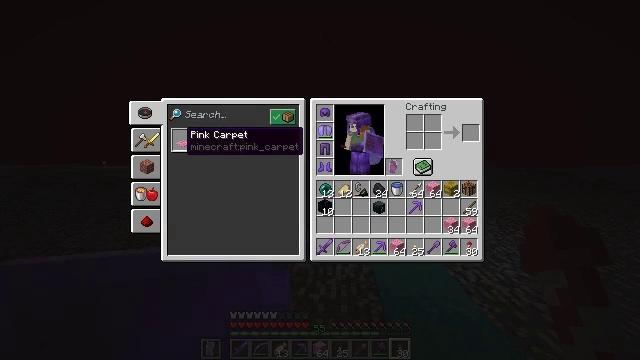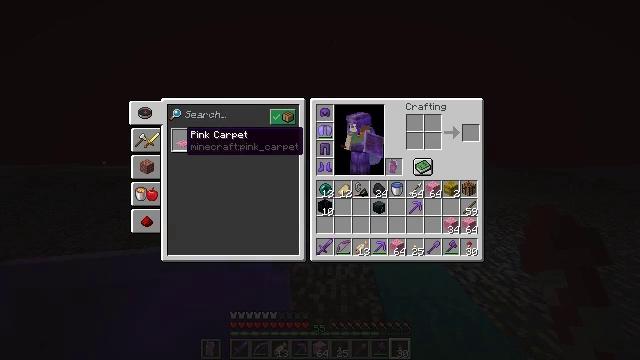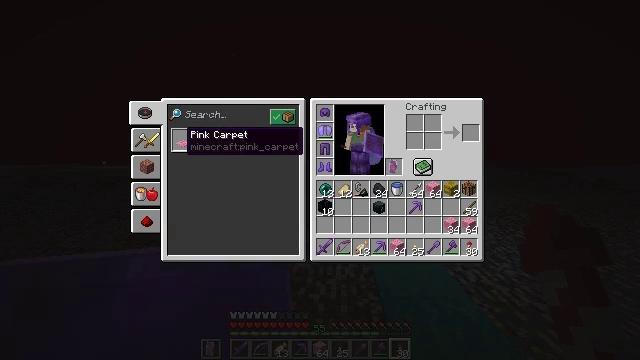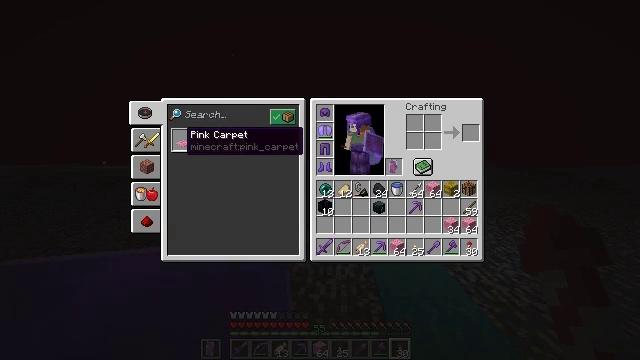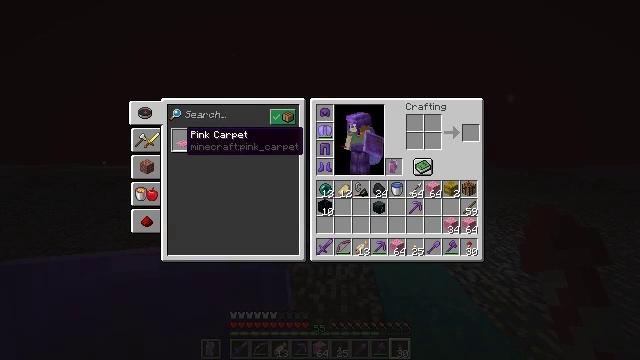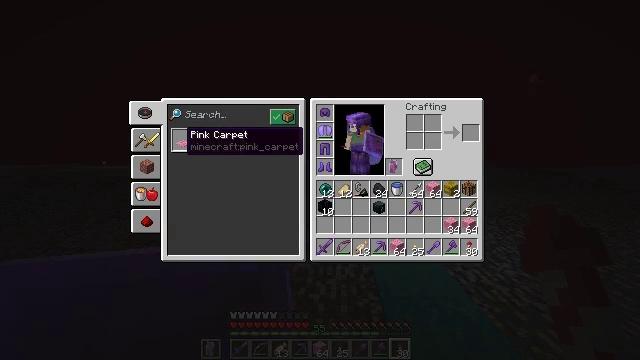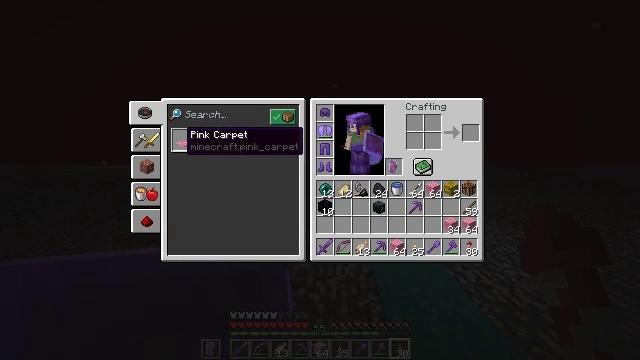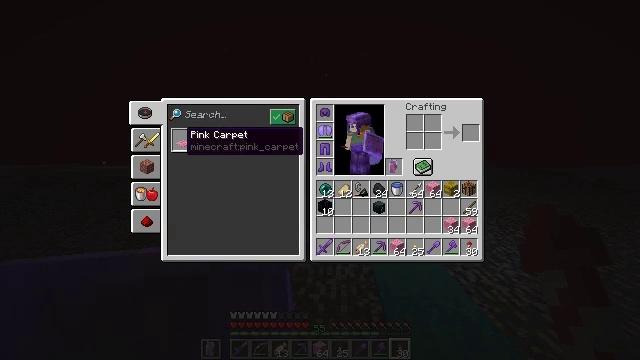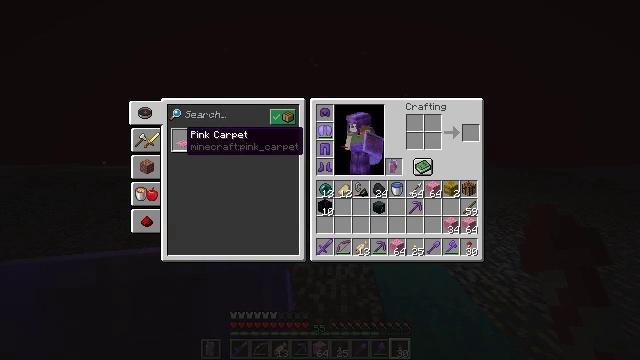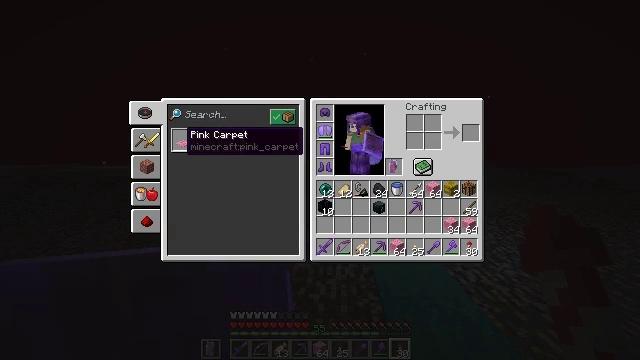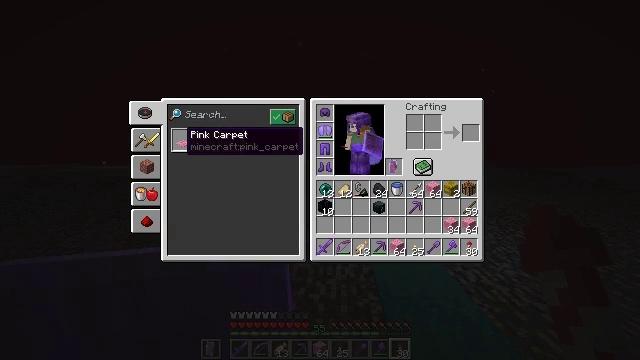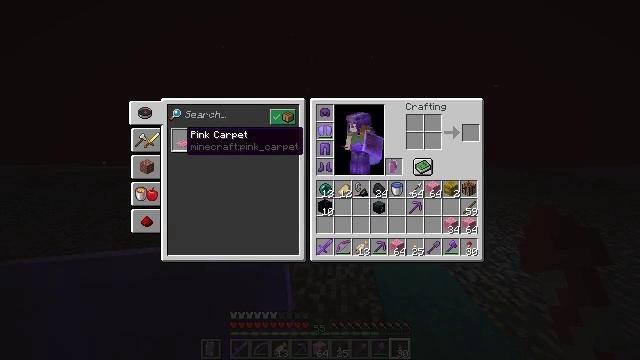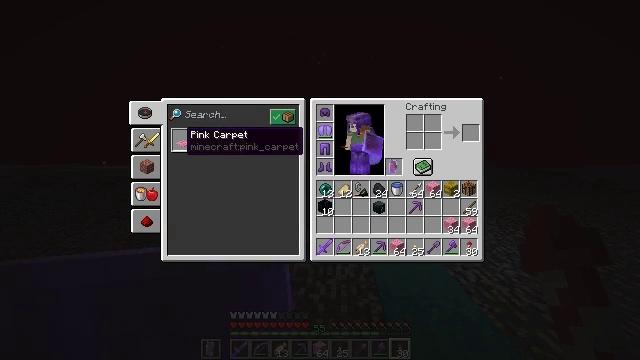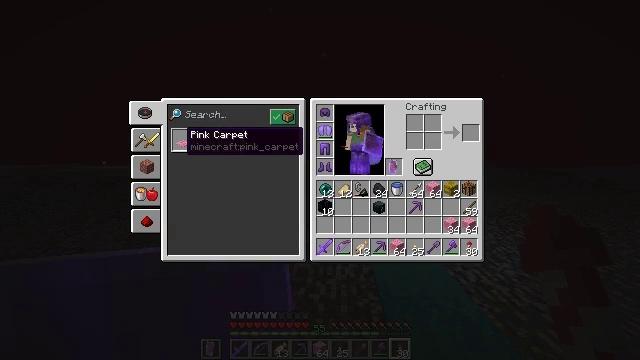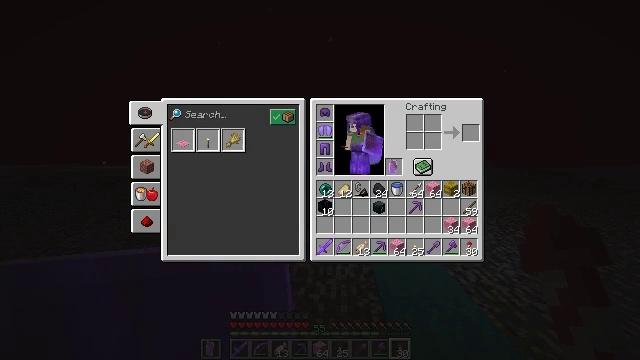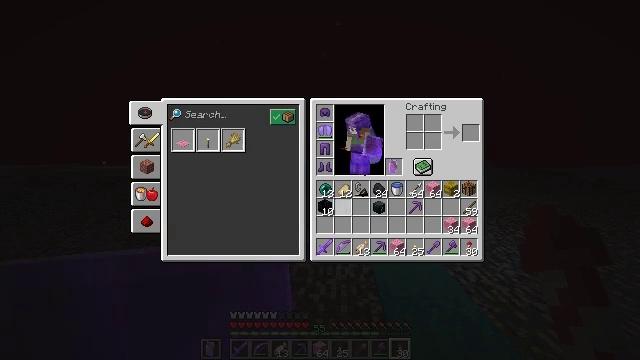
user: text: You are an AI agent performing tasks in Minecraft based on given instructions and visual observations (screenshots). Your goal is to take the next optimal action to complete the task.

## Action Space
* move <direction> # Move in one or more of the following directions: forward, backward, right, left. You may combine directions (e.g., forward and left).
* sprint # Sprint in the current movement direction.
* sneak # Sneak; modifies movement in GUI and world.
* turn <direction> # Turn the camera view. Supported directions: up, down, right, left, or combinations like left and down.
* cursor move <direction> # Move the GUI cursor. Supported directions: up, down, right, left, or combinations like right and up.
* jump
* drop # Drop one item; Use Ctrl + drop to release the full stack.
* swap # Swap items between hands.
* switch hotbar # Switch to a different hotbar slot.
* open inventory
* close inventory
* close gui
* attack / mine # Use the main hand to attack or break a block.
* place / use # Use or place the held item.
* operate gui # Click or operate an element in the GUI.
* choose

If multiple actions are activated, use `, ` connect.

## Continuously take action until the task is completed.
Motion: motion action
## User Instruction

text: craft item pink carpet
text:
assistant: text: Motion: no_op
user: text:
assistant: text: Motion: no_op
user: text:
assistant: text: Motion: no_op
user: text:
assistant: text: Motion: no_op
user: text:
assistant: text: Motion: no_op
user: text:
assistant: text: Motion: no_op
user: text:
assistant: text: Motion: no_op
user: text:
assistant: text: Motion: no_op
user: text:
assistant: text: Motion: no_op
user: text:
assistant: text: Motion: no_op
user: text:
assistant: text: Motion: no_op
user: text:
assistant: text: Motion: no_op
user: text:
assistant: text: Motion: no_op
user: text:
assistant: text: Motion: turn right and down
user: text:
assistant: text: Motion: turn right and down
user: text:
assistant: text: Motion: turn right
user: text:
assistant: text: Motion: no_op
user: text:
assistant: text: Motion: no_op
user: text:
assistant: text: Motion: no_op
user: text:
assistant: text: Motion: turn right
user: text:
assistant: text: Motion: turn right
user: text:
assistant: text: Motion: turn right
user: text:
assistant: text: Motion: turn right
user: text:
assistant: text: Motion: turn right
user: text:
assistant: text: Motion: turn right
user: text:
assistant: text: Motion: no_op
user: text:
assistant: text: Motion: no_op
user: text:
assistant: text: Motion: no_op
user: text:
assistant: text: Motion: no_op
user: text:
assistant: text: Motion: no_op